Field crop: maize
Growth stage: 1
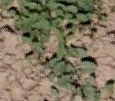
Species: convolvulus